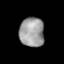
Tissue: lung
Cell type: Fibroblasts
Senescence score: 0.6889
Nuclear area (px): 711
Mean DAPI intensity: 157.72